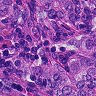
Metastatic tissue present: yes